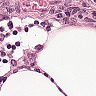
Metastatic tissue present: no